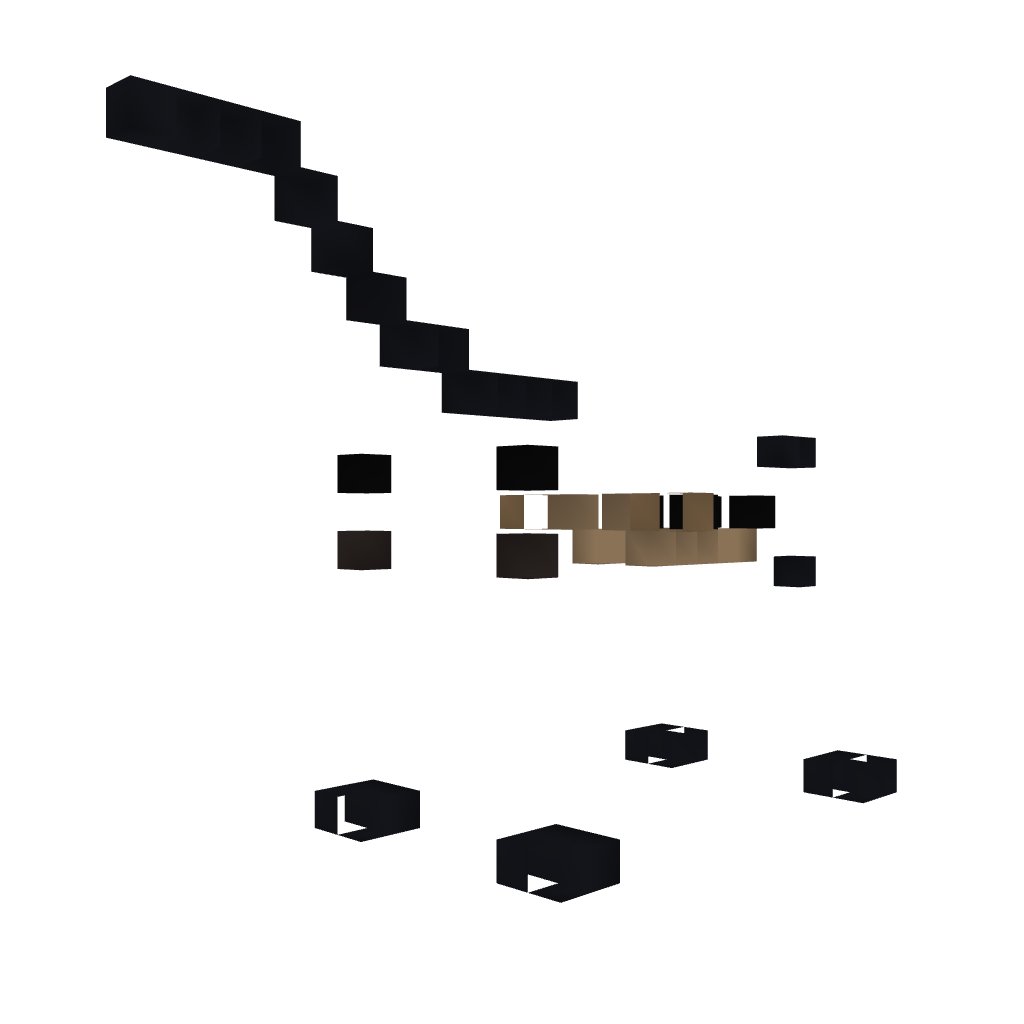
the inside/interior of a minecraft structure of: Trojan Horse Stable